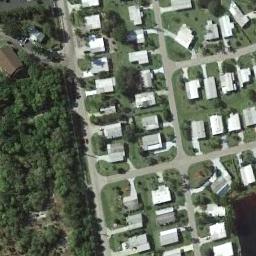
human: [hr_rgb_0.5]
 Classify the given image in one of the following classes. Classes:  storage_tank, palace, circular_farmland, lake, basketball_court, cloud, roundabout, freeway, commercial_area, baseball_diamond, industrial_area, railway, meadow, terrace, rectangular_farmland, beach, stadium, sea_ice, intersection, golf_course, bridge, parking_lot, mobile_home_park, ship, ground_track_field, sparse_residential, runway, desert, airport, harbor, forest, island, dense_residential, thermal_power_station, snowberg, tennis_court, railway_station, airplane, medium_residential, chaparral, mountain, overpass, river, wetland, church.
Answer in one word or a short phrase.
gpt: mobile_home_park